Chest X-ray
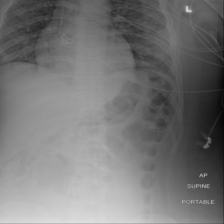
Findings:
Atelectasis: negative
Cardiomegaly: negative
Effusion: negative
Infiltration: negative
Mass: negative
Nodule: negative
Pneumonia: negative
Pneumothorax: negative
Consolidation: negative
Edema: negative
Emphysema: negative
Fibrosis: negative
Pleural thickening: negative
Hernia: negative